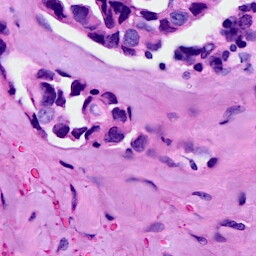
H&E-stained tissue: Breast